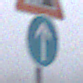
Verkehrszeichen: VorgeschriebeneFahrtrichtungGeradeaus
Zusatzzeichen oben: Arbeitsstelle
Umgebung: Outdoor, RoadRail
Tageszeit: MorningAfternoon
Wetter: Overcast
Licht: Natural
Jahreszeit: NotSpecified
Kontrast: LowContrast